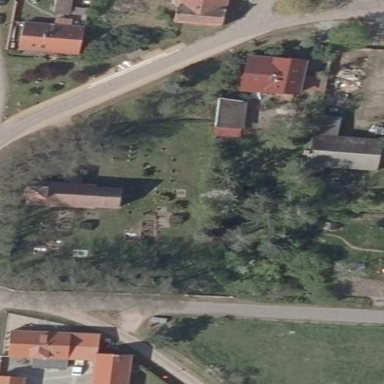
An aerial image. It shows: Cemetery.